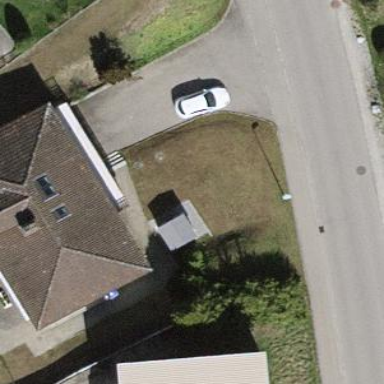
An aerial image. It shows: Building with hipped roof shape.